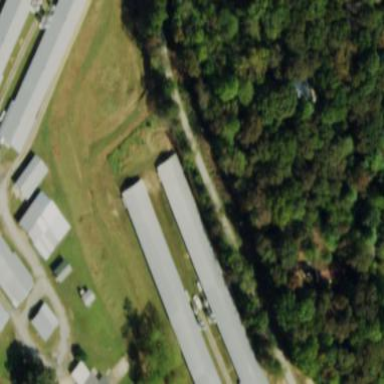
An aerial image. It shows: Poultry house.